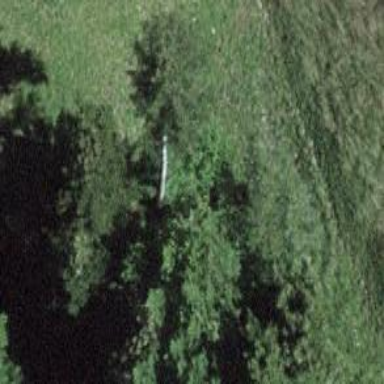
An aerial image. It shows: Culvert tunnel under ditch.